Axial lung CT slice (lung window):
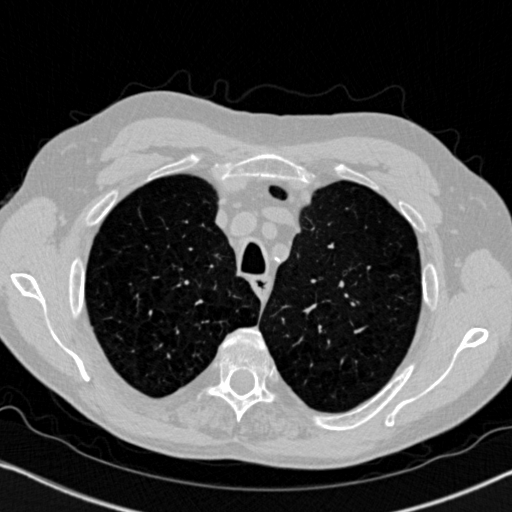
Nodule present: no